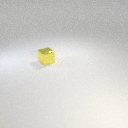
small yellow metal cube